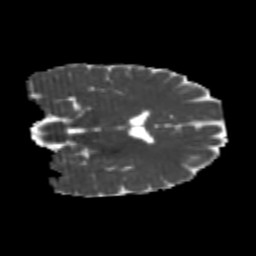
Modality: MD
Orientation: coronal
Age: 21
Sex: female
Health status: healthy
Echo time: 0.074 s